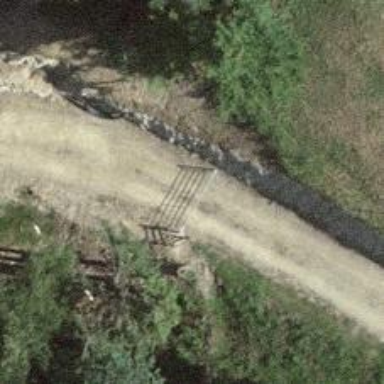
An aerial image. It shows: Gate.